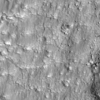
Label: not_dusty